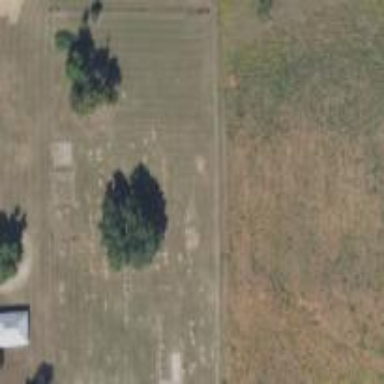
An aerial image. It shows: Cemetery.